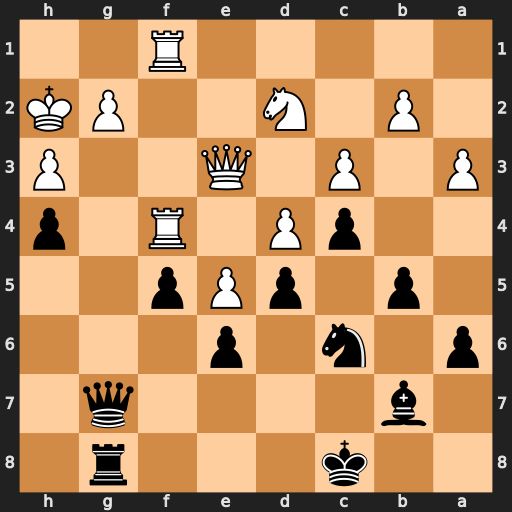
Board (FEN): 2k3r1/1b4q1/p1n1p3/1p1pPp2/2pP1R1p/P1P1Q2P/1P1N2PK/5R2
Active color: b
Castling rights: -
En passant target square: -
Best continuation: Qxg2#